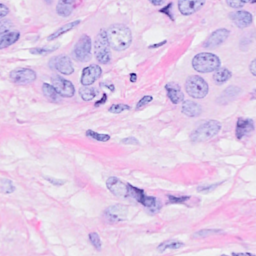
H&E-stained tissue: Breast